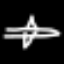
Label: airplane